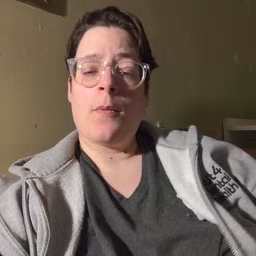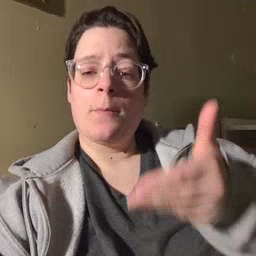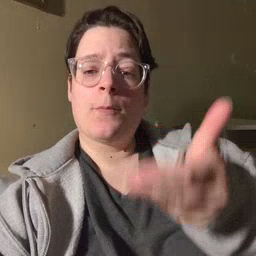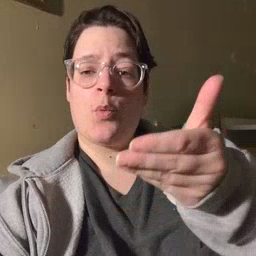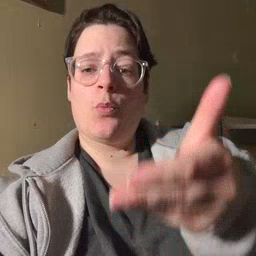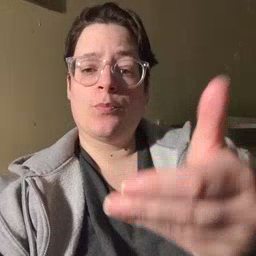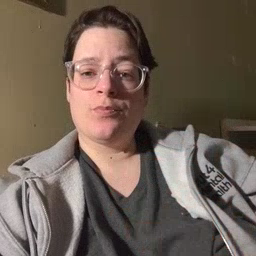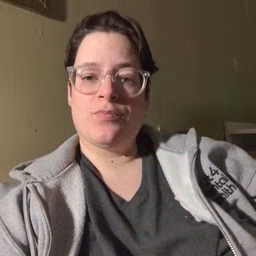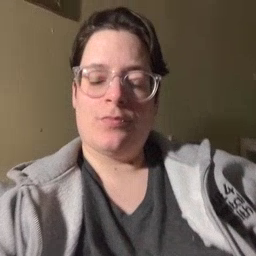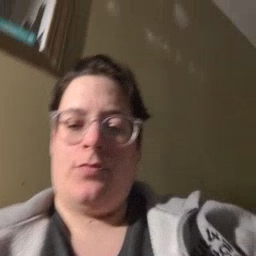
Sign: boat